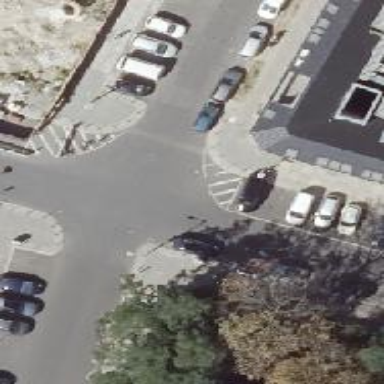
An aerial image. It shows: Unmarked road crossing with left kerb extension.